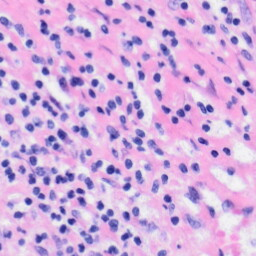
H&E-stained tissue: Liver